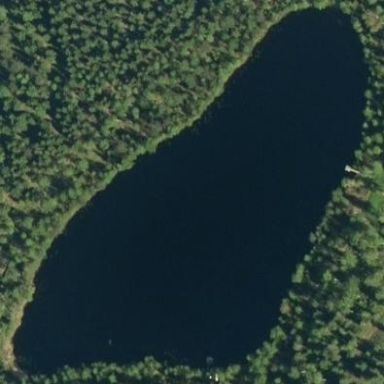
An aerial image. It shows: Lake with natural water.